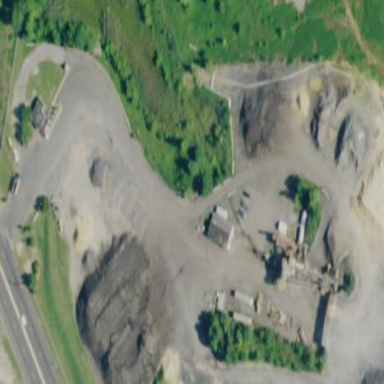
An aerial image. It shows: Quarry area.